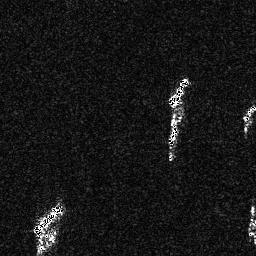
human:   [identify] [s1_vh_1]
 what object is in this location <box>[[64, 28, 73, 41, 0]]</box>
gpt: <ref>1 medium ship at the center</ref>

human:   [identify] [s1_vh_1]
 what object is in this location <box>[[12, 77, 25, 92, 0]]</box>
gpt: <ref>1 medium ship at the bottom left</ref>